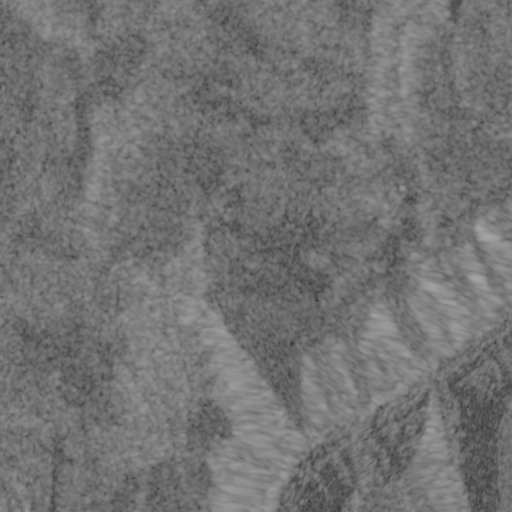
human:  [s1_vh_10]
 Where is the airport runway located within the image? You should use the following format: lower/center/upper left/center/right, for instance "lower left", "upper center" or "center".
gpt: The airport runway is located in the lower left of the image.
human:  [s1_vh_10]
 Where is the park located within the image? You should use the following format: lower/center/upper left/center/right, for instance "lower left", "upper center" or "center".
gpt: The park is located in the center left of the image.
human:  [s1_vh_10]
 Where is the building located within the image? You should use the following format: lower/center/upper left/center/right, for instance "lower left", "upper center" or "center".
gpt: The building is located in the lower left of the image.
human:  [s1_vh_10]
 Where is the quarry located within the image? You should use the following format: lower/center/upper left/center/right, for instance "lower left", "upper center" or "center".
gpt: There is no quarry in the image.

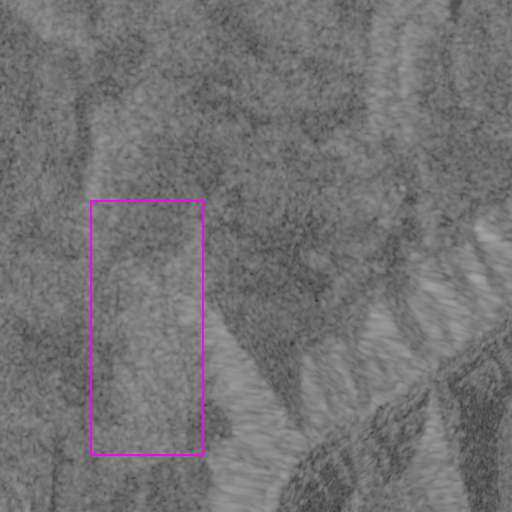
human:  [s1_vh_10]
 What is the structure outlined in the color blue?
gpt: There is no blue outline.
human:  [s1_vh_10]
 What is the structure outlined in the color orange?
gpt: There is no structure outlined in orange.